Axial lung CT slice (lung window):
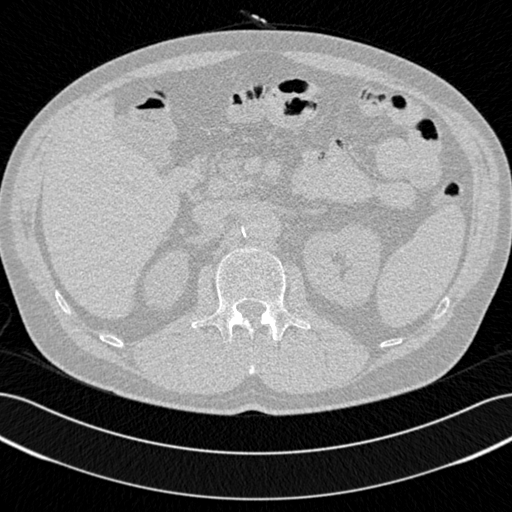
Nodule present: no